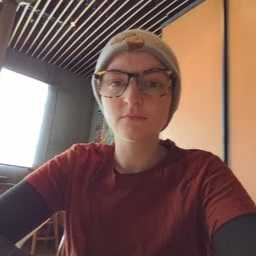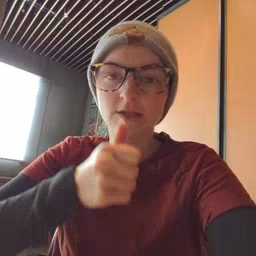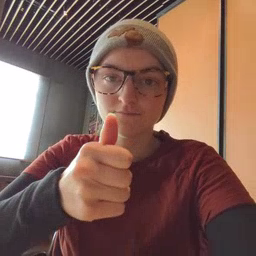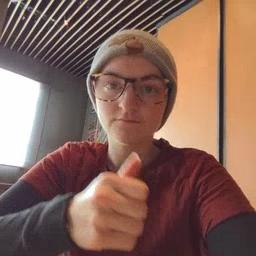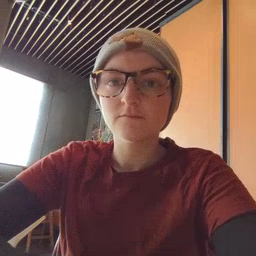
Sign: yourself